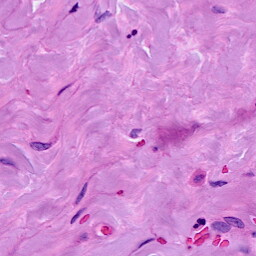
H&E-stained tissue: Breast